Question: I registered a device using the api and now I see this:

How do I move from WAITING_ON_CONNECTION to a different state?
When I do the following:
'curl -v -u bob@iotthings.com:iotthings \ -H 'Accept: application/vnd.com.nsn.cumulocity.deviceCredentials+json; charset=UTF-8; ver=0.9' \ -H 'Content-type: application/vnd.com.nsn.cumulocity.deviceCredentials+json; charset=UTF-8; ver=0.9' \ -X POST \ -d '{"id":"0000000017b769d5"}' \ http://iotthingscumulocity.cumulocity.com/devicecontrol/deviceCredentials/'
I get a 403 status.. with this text:
'{"error":"security/Forbidden","info":"https://www.cumulocity.com/guides/reference-guide/#error_reporting","message":"Access is denied"}%'
I know I do not have any auth problems, because the and I get the device on the dashboard:
'curl -v -u Imran@iotthings.com:iotthings \ -H 'Accept: application/vnd.com.nsn.cumulocity.managedObject+json; charset=UTF-8; ver=0.9' \ -H 'Content-type: application/vnd.com.nsn.cumulocity.managedObject+json; charset=UTF-8; ver=0.9' \ -X POST \ -d '{"c8y_IsDevice":{},"name":"77889"}' \ http://iotthingscumulocity.cumulocity.com/inventory/managedObjects'
So.. Is there anything I need to do to avoid getting the 403 error? I started with the normal permissions for a demo account, and I added all other permissions as well - I still keep getting the 403.
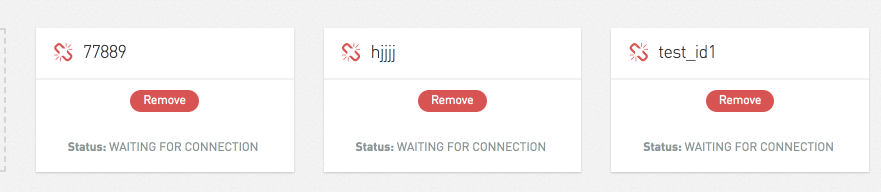
Answer: A client needs to query for the credentials using the bootstrap user. Once that happened the entry can be accepted and afterwards if the device queries again it will get the credentials.
<URL>